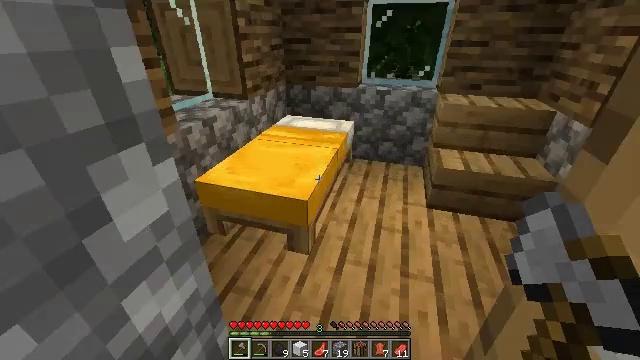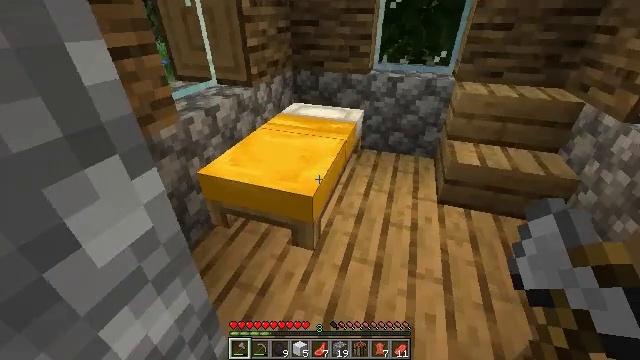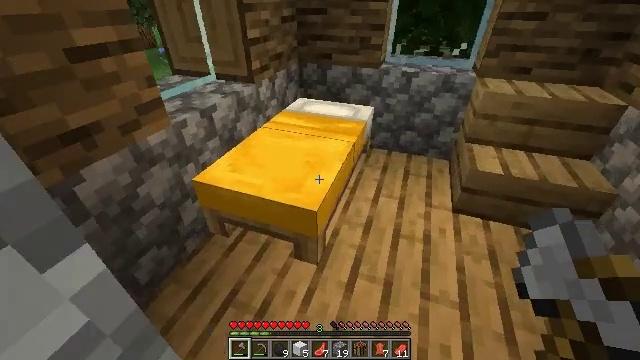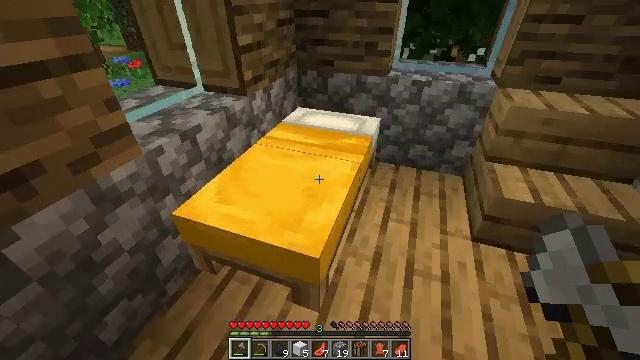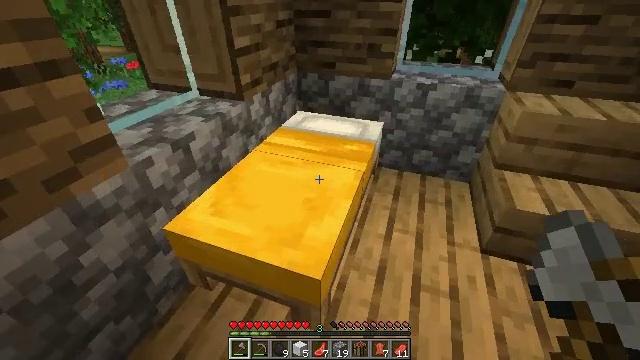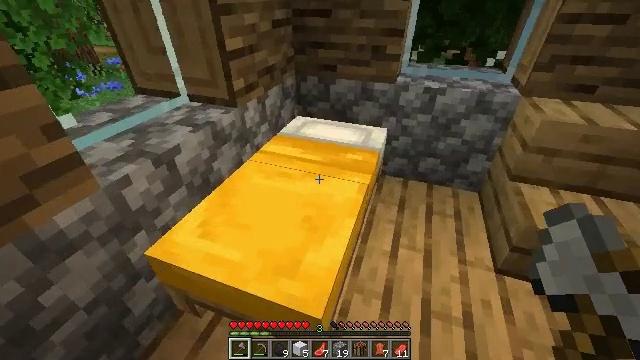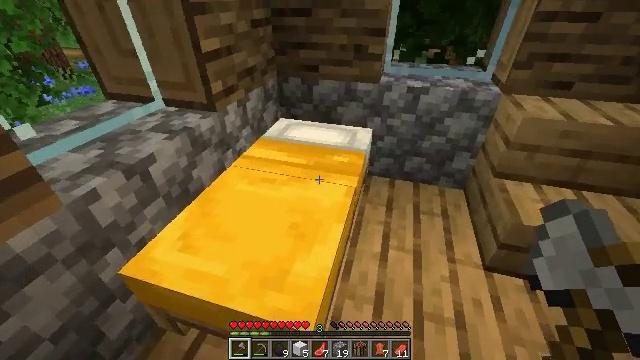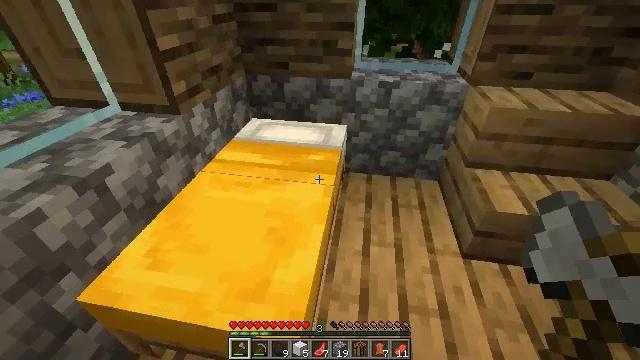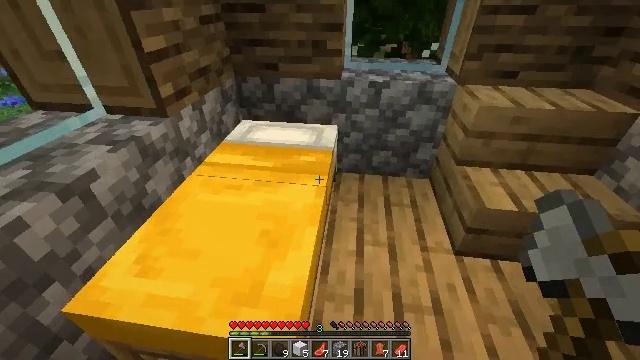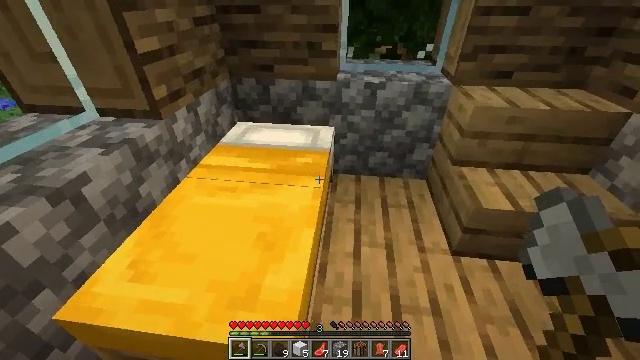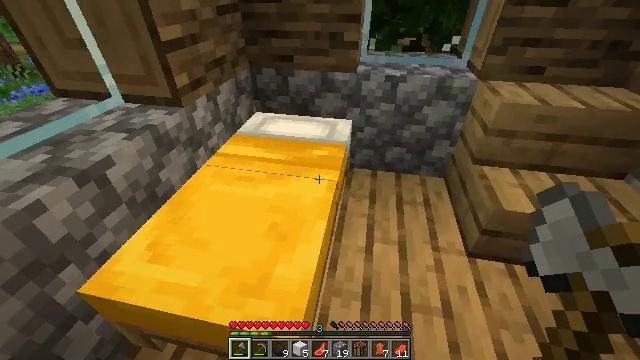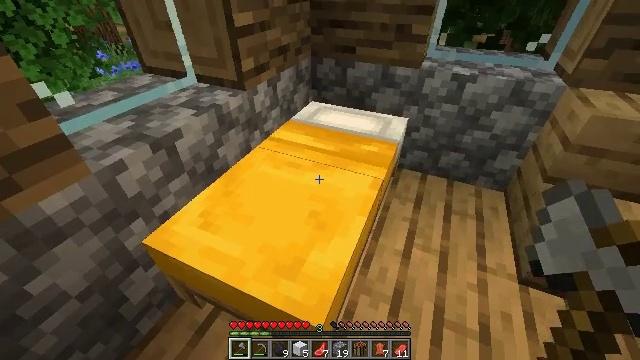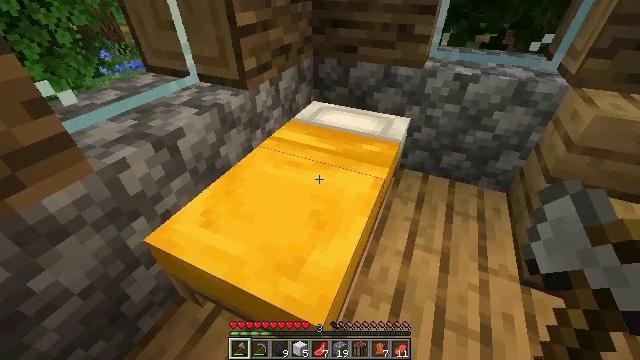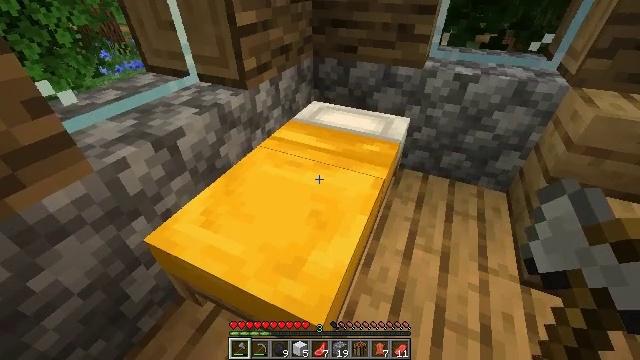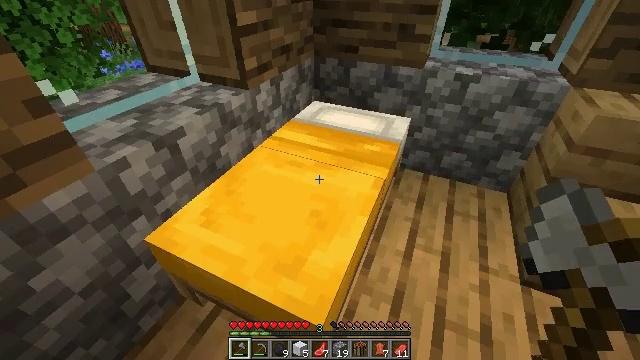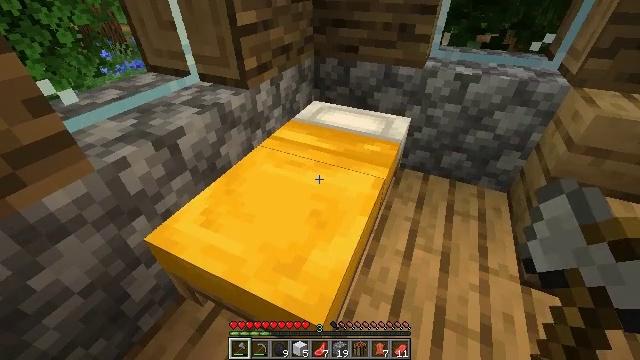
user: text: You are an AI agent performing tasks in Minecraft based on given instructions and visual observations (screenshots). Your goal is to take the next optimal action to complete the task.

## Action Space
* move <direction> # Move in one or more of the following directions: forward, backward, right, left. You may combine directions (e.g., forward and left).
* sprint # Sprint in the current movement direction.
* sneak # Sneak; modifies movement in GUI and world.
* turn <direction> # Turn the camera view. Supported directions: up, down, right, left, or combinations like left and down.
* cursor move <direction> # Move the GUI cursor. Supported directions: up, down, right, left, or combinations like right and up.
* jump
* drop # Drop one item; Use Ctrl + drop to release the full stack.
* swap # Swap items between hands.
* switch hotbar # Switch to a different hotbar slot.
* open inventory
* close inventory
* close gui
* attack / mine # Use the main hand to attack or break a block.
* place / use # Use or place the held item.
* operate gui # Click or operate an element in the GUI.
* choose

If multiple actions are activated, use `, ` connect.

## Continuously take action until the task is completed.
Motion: motion action
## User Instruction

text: Gather the yellow bed by attacking it.
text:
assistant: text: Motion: move forward, turn left and down
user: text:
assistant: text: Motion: move forward, turn left and down
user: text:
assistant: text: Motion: move forward
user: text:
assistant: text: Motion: move forward
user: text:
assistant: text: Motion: no_op
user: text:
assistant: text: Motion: turn right
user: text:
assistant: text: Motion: turn right
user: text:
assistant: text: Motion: turn right
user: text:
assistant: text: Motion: no_op
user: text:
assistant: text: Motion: turn left and down
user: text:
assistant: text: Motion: turn left and down
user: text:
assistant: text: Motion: no_op
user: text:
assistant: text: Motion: no_op
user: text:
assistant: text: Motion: no_op
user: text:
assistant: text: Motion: no_op
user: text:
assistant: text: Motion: attack / mine
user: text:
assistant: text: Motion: attack / mine
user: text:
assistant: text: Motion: no_op
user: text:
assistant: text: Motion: no_op
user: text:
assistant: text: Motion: no_op
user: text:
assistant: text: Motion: no_op
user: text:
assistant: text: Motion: no_op
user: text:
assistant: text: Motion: attack / mine
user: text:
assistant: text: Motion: attack / mine
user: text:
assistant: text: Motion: attack / mine
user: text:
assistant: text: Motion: attack / mine
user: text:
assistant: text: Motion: attack / mine
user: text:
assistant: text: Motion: attack / mine
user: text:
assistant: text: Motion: attack / mine
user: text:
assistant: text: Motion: attack / mine